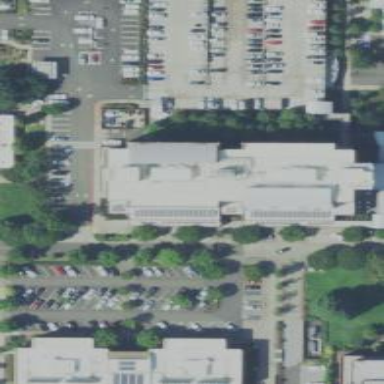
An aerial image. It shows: Government office building.